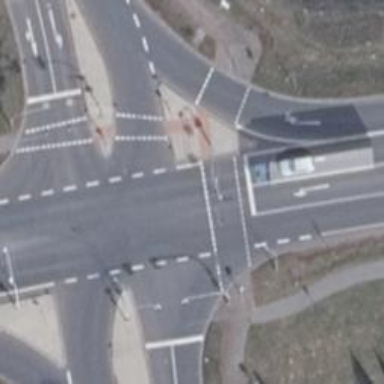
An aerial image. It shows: Crossing with traffic signals.